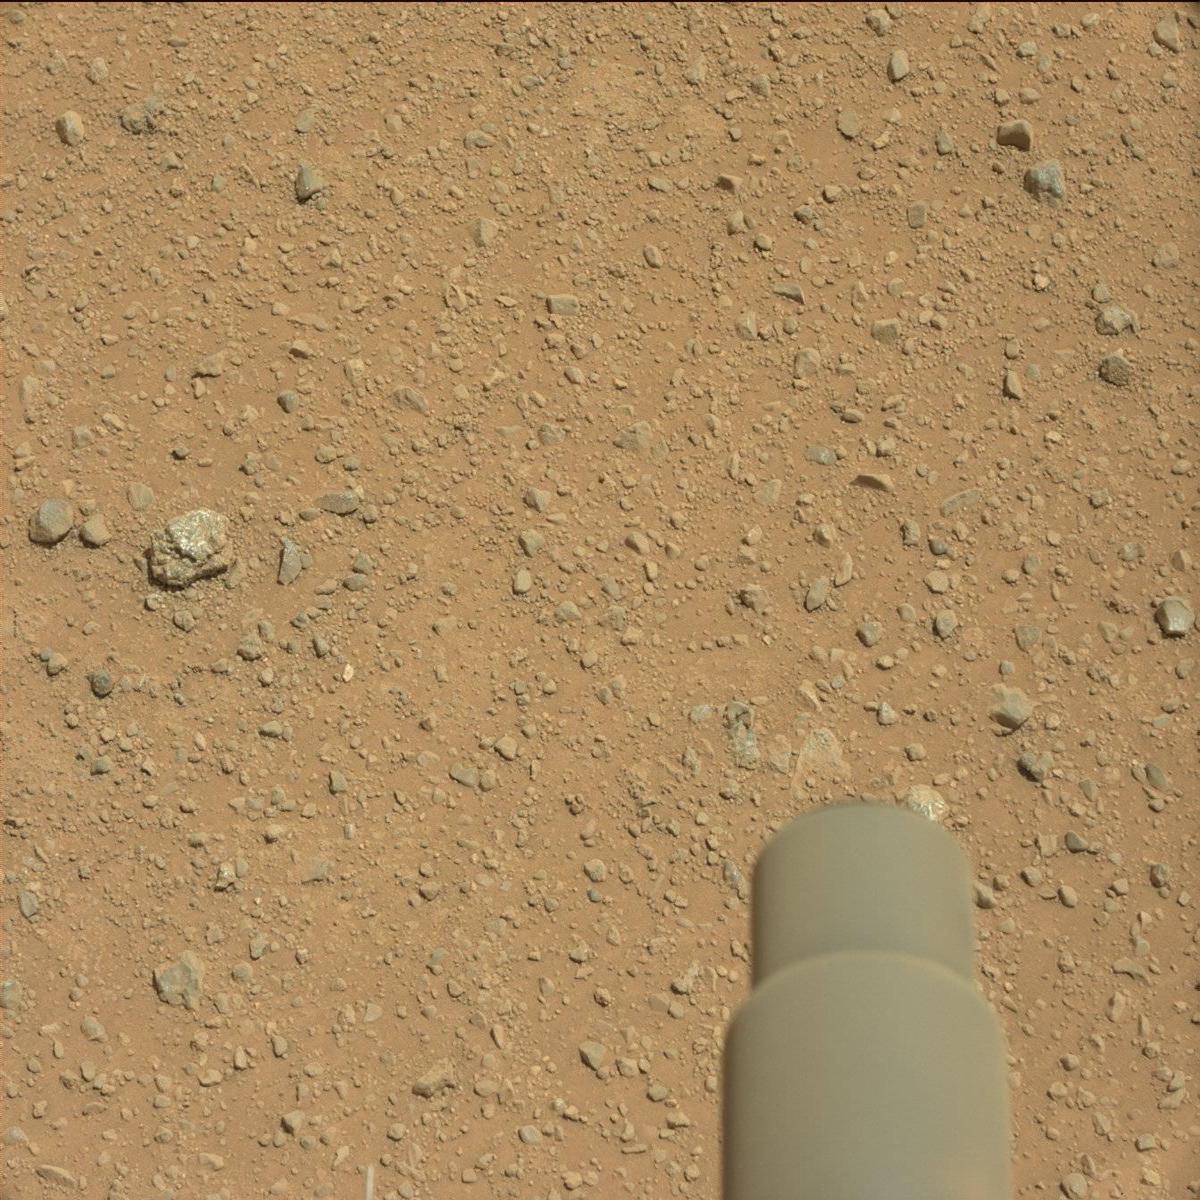
Terrain classes present: Bedrock, Rock, Rover, Sand / Soil